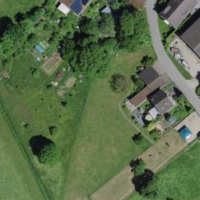
EUNIS habitat code: 55
Species observed at this site:
Maniola jurtina